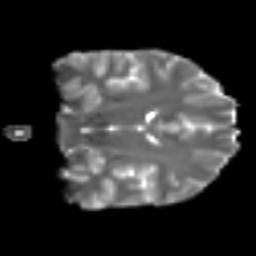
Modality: T2w
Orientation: coronal
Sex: male
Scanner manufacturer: ge
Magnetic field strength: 3 T
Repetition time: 7 s
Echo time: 0.08 s